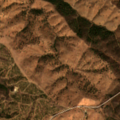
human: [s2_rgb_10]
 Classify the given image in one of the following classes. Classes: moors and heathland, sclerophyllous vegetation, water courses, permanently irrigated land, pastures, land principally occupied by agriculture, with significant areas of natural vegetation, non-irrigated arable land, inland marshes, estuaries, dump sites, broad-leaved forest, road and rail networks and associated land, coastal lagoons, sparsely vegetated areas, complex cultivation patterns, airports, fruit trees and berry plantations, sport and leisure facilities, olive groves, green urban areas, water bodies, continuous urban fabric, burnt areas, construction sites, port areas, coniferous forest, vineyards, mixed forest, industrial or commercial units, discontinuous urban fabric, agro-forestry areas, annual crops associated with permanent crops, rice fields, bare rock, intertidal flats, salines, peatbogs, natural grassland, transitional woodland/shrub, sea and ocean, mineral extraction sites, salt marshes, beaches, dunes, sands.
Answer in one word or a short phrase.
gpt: agro-forestry areas, broad-leaved forest, transitional woodland/shrub